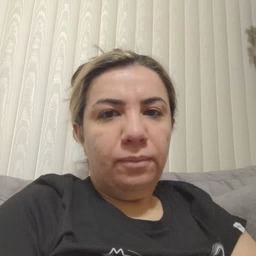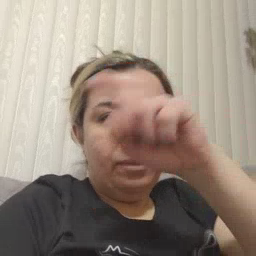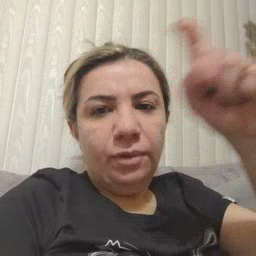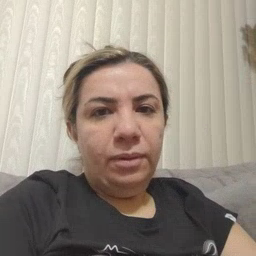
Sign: closet